Interaction volume radius: 5 \u00c5
Interaction volume height: 15 \u00c5
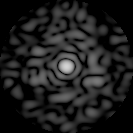
Disorder parameter: 0.7996